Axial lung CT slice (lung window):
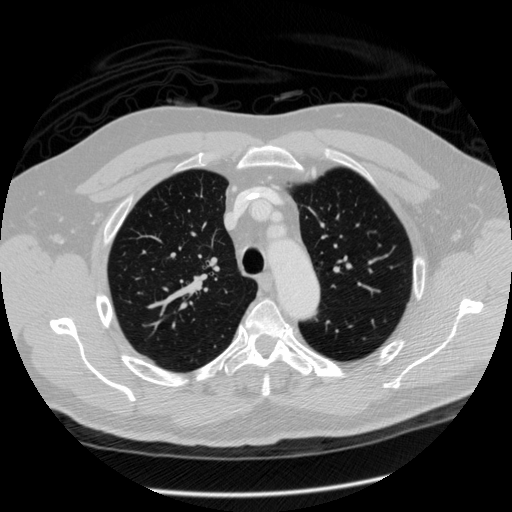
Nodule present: no